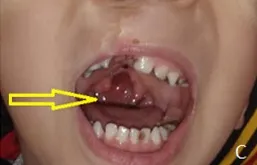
Incomplete correction of cleft palate (arrow).
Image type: medical_photograph (oral_photograph)